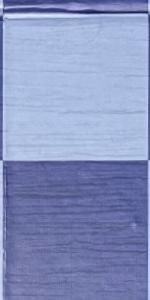
Label: Empty